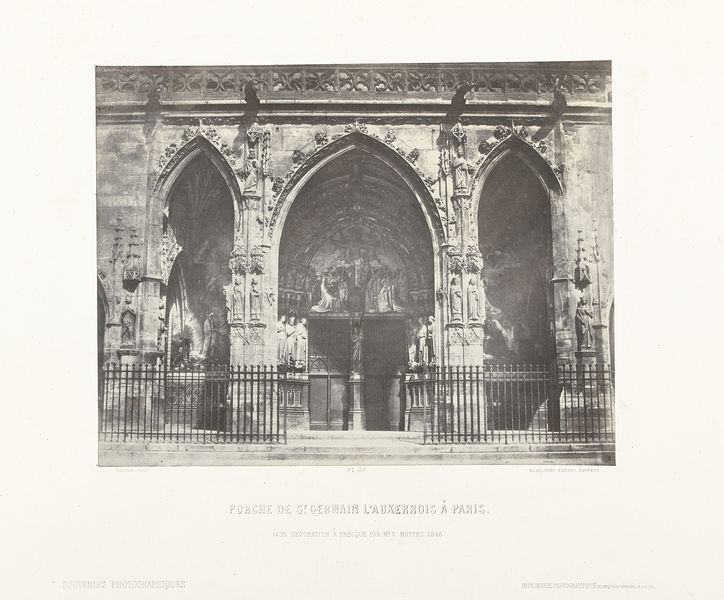
Titel: Portaal van de kerk St. Germain l'Auxerrois, Parijs (plaat 26)
Künstler: A. Fortier
Standort: Amsterdam
Institution: Rijksmuseum
Schlagwörter: frankreich, paris, tür, zaun, alt, kirche, gotik, giebel, figuren, tor, foto, eingang, dom, kathedrale, portal, statuen, gotisch, spitzbogen, spitzbögen, portikus, mittelalter, gothik, tympanon, notre dame, gewände, saint denis, abteil, gieben, gewändefiguren, portalhalle